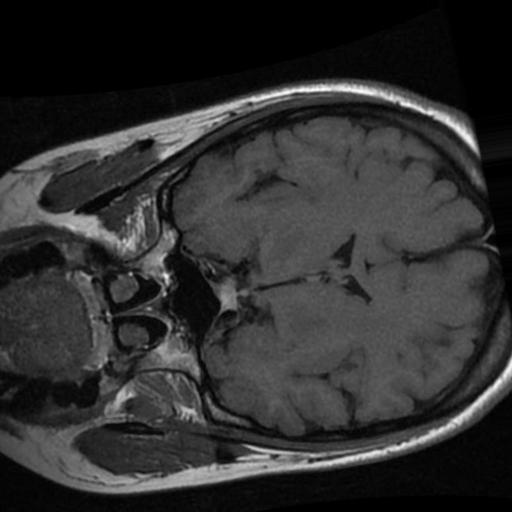
Label: brain_tumor